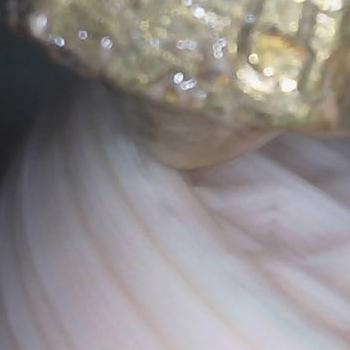
Flow rate: 56%